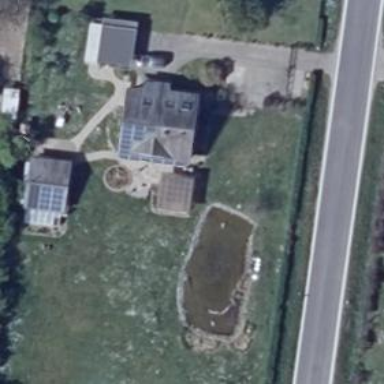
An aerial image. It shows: Solar photovoltaic panel generating electricity through small installation.